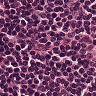
Metastatic tissue present: no